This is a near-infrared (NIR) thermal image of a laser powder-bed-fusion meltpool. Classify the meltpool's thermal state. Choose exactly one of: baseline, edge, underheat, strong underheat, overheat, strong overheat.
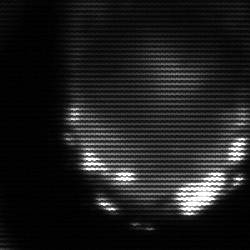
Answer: edge